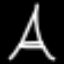
Label: The Eiffel Tower